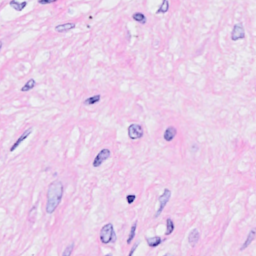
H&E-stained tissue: Breast